Question: I have a web page with lots of framesets and frames (don't ask), and I want to be able to show frame borders where the red borders appear in the mockup below (The vertical borders must be scrollable).
If I set 'frameborder="0"' to the '#outer' frameset (i don't want any border to appear there), this prevents me from overriding it in the '#middle' frameset. Please not that there should not be a border in the '#innerXXX' framesets.
So, how can I show frame borders on the '#innerXXX' framesets? (only where the red lines are visible in the mockup)
Thanks.
P.S. Don't ask.

'''
<!DOCTYPE HTML PUBLIC "-//W3C//DTD HTML 4.01 Frameset//EN" "http://www.w3.org/TR/html4/frameset.dtd">
<html><head>
<meta http-equiv="content-type" content="text/html; charset=UTF-8">
<title>Frame desperation</title>
</head>
<frameset id="outer" rows="23, *" frameborder="0" border="0">
<frame noresize="noresize" scrolling="no" src="http://www.bing.com">
<frameset id="middle" cols="20,30%,35%,35%" frameborder="5" border="5" bordercolor="red" id="sizingControl">
<frame name="minimizeBar" noresize="noresize" id="minimizeBar" scrolling="no" src="http://www.bing.com">
<frameset id="inner1" rows="146,*,20" border-top="0" border-bottom="0" id="treePanel">
<frame id="treeToolbar" name="treeToolbar" scrolling="no" src="http://www.bing.com">
<frame id="treeContent" name="treeContent" src="http://www.bing.com">
<frame id="treeStatus" name="treeStatus" scrolling="no" src="http://www.bing.com">
</frameset>
<frameset id="inner2 rows="146,*,20" frameborder="0" border="0" >
<frame id="leftToolbar" name="leftToolbar" scrolling="no" src="http://www.bing.com">
<frame id="leftDocumentContent" name="leftDocumentContent" src="http://www.bing.com">
<frame id="leftStatus" name="leftStatus" scrolling="no" src="http://www.bing.com">
</frameset>
<frameset id="inner3 rows="146,*,20" frameborder="0" border="0" >
<frame id="rightToolbar" name="rightToolbar" scrolling="no" src="http://www.bing.com">
<frame id="rightDocumentContent" name="rightDocumentContent" src="http://www.bing.com">
<frame id="rightStatus" name="rightStatus" scrolling="no" src="http://www.bing.com">
</frameset>
</frameset>
</frameset>
<noframes></noframes>
'''
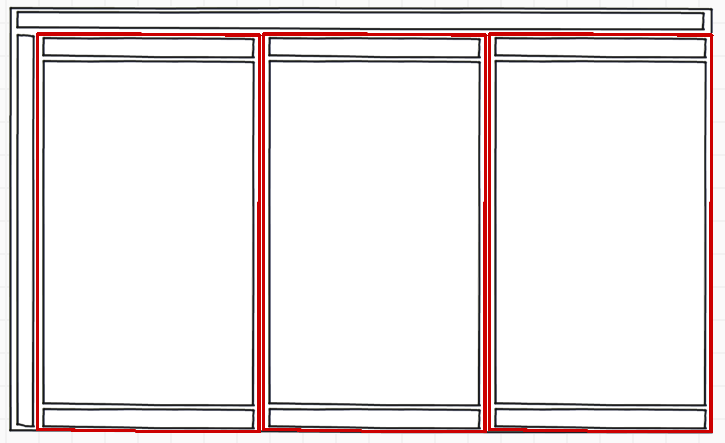
Answer: I don't think you can have frameborders on framesets, just on frames themselves, so the best way to do this would probably to have a single frameset containing five frames - one at the top, one at the far left and three in the middle. You give the ones in the middle a frameborder. Then each middle frame points to an separate file which has a single frameset containing three frames - top, middle bottom. In other words:
- - - - - - - - - - - - - - - - - -
Incidentally, regarding the code itself, there are missing quotation marks after inner2 and inner3. Also, you shouldn't have two IDs in a single element as this could mess up any JavaScript or CSS you write. Good luck with all those frames - you have my sympathy!